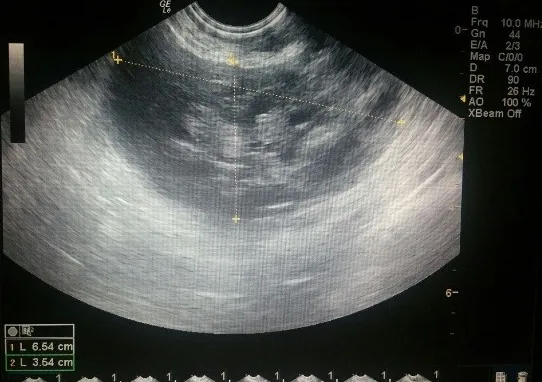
Ultrasound image of postpartum perirectal hematoma.
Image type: radiology (ultrasound)